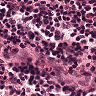
Metastatic tissue present: no